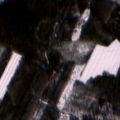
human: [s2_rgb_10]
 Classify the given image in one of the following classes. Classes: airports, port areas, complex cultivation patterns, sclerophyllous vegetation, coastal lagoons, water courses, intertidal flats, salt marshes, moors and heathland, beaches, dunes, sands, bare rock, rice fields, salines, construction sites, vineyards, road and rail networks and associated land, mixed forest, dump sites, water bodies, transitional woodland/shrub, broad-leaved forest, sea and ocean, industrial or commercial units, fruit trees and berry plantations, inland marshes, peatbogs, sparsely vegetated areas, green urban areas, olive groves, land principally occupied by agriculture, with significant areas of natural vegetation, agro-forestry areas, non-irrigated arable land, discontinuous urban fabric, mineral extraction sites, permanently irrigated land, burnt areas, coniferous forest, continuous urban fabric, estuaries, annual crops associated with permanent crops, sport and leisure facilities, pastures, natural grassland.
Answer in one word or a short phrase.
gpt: broad-leaved forest, coniferous forest, mixed forest